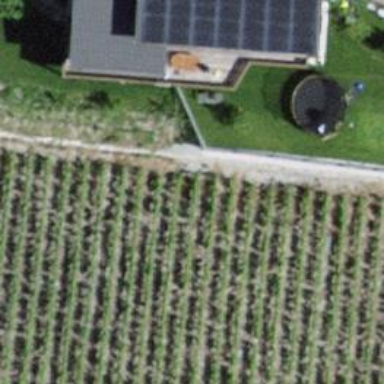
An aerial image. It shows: Vineyard growing grapes.